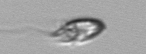
Label: Katodinium_or_Torodinium